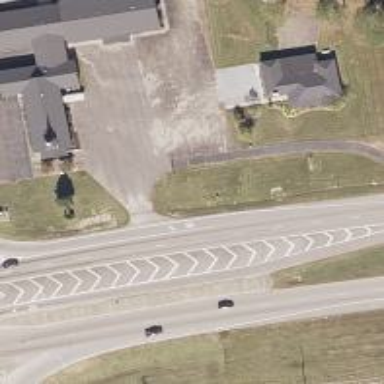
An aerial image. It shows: Asphalt road classified as trunk highway.